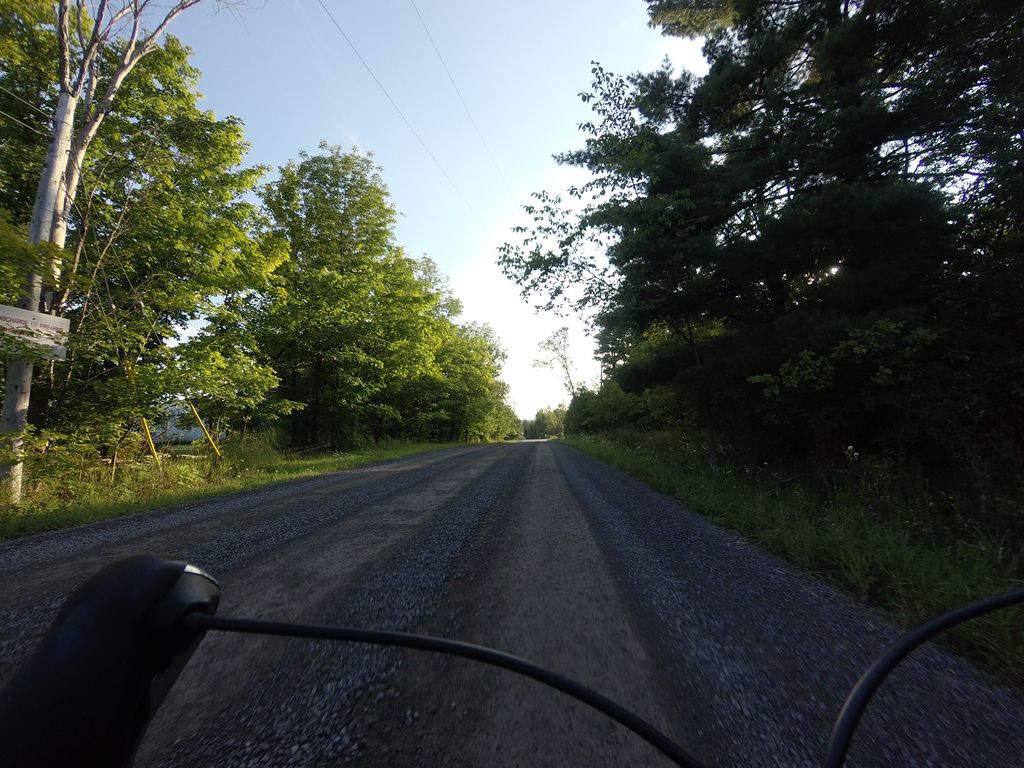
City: ottawa-gatineau